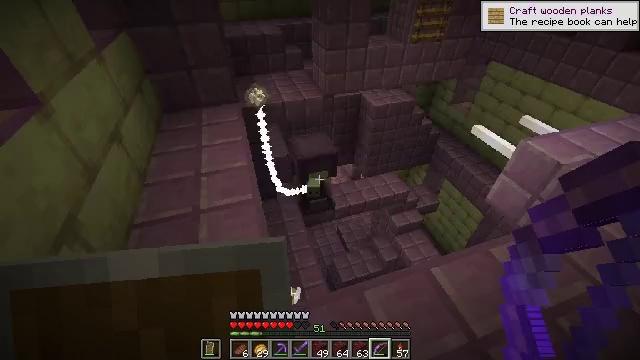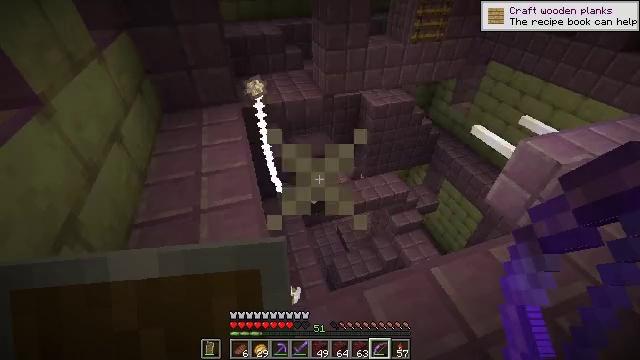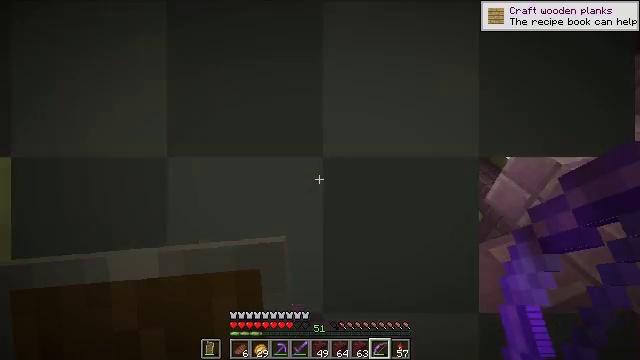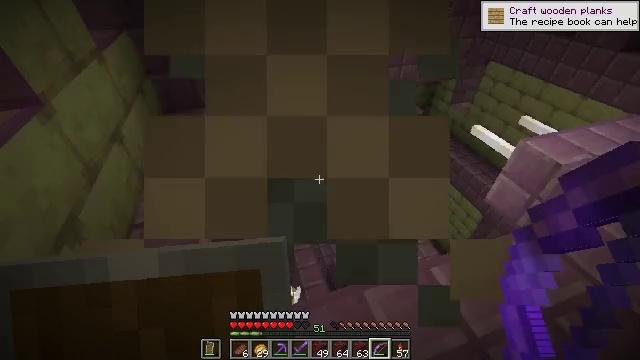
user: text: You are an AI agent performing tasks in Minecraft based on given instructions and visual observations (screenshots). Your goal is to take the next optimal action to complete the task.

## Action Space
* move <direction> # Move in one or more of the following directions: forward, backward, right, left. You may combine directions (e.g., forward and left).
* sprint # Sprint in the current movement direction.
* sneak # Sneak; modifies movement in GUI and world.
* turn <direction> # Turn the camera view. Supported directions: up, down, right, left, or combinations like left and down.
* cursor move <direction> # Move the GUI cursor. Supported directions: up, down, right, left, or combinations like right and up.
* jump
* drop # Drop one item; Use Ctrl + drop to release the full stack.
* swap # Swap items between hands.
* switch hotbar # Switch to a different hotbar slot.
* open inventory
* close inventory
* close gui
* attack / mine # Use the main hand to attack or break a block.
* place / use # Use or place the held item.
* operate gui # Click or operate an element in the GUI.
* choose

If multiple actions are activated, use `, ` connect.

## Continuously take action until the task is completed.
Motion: motion action
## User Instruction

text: Combat the shulker.
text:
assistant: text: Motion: no_op
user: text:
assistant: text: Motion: no_op
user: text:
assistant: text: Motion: no_op
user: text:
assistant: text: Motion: no_op